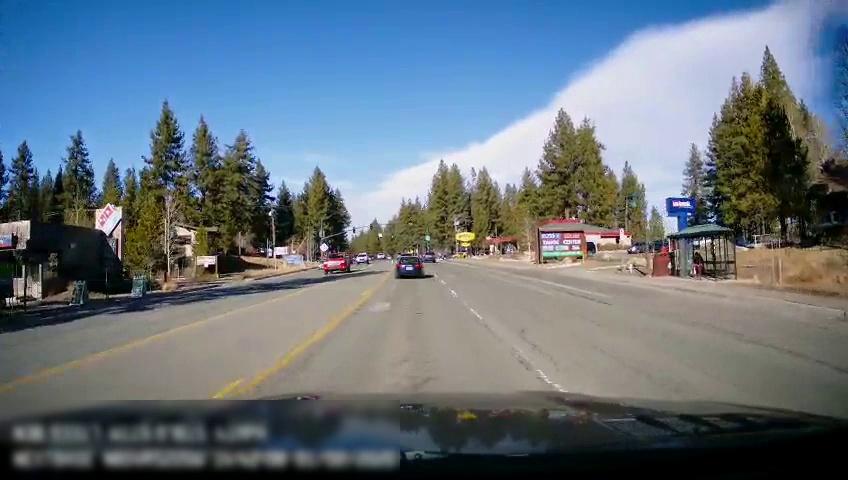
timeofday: Day
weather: Sunny
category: Drivable Space
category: Vehicles | SUV
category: Vehicles | SUV
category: Vehicles | Car
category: Vehicles | SUV
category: Vehicles | SUV
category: Vehicles | Car
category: Lanes | Opposite Lane
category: Lanes | Current Lane
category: Lanes | Current Lane
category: Lanes | Alternate Lane